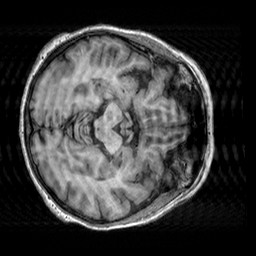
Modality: T1w
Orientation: axial
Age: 67
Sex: female
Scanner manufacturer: siemens
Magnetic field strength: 3 T
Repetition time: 2.3 s
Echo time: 0.00303 s